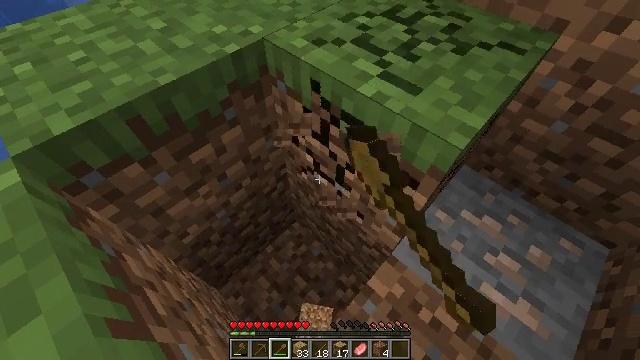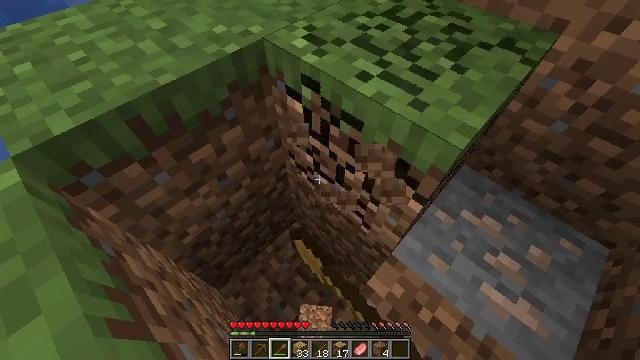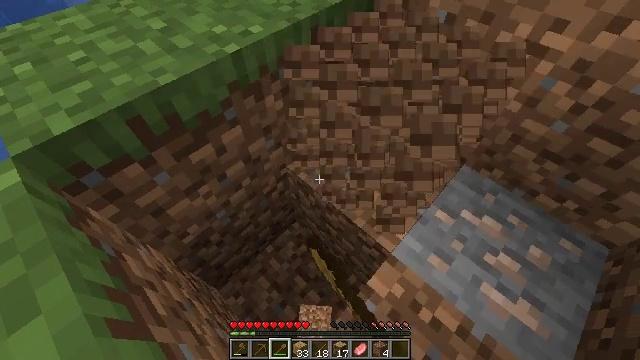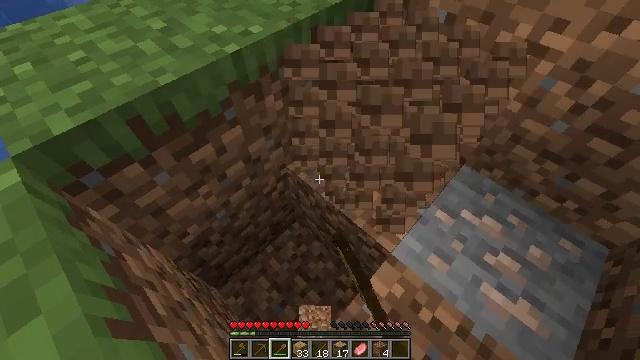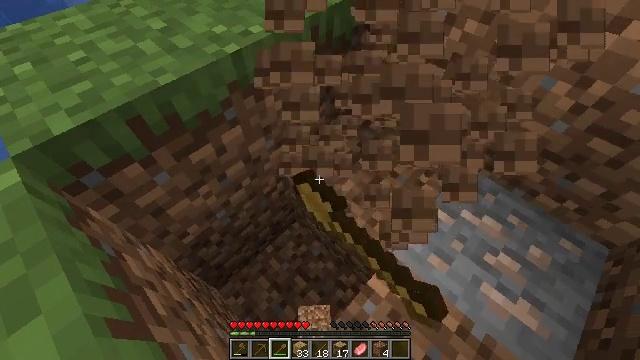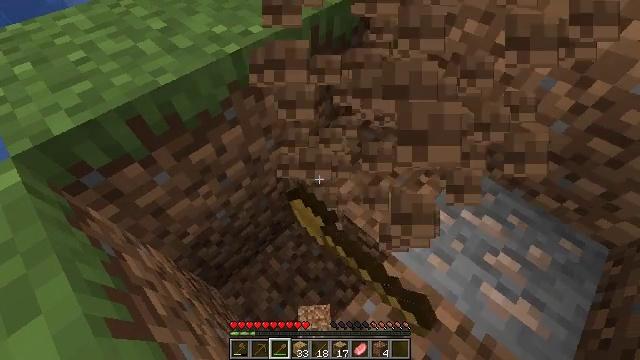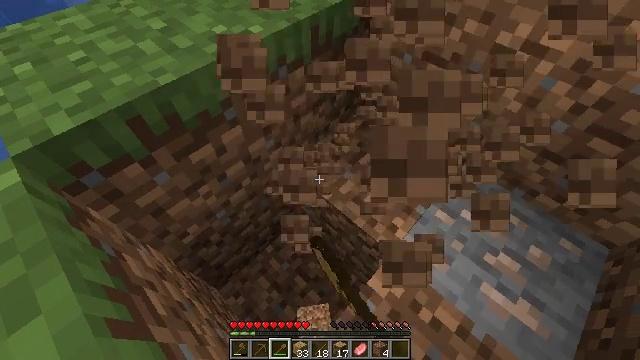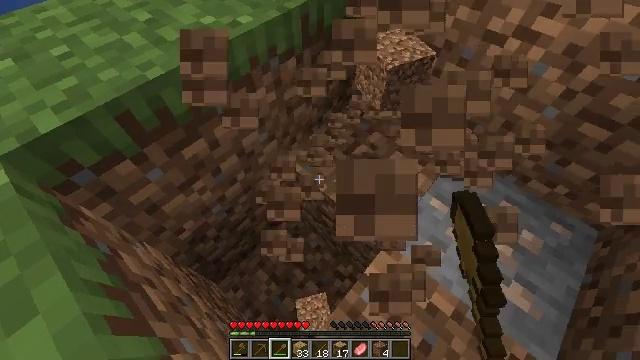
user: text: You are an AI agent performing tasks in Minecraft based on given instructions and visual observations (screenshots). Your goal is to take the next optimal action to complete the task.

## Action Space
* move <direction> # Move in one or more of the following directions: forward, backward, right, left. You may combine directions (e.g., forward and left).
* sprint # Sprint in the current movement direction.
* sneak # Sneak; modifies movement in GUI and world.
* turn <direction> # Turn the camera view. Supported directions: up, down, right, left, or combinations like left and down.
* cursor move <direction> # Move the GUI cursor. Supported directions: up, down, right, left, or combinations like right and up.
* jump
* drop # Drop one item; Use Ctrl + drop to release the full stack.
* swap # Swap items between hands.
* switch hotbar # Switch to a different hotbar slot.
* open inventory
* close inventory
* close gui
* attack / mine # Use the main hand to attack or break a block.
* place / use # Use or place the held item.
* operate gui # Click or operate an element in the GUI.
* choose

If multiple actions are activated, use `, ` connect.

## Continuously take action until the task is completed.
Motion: motion action
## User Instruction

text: Harvest grass block to clear the area.
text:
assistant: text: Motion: attack / mine
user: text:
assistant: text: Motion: attack / mine
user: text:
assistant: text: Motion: attack / mine
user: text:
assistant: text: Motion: attack / mine
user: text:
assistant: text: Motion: attack / mine
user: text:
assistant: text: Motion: attack / mine
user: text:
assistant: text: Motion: turn right and down, attack / mine
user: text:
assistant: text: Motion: attack / mine